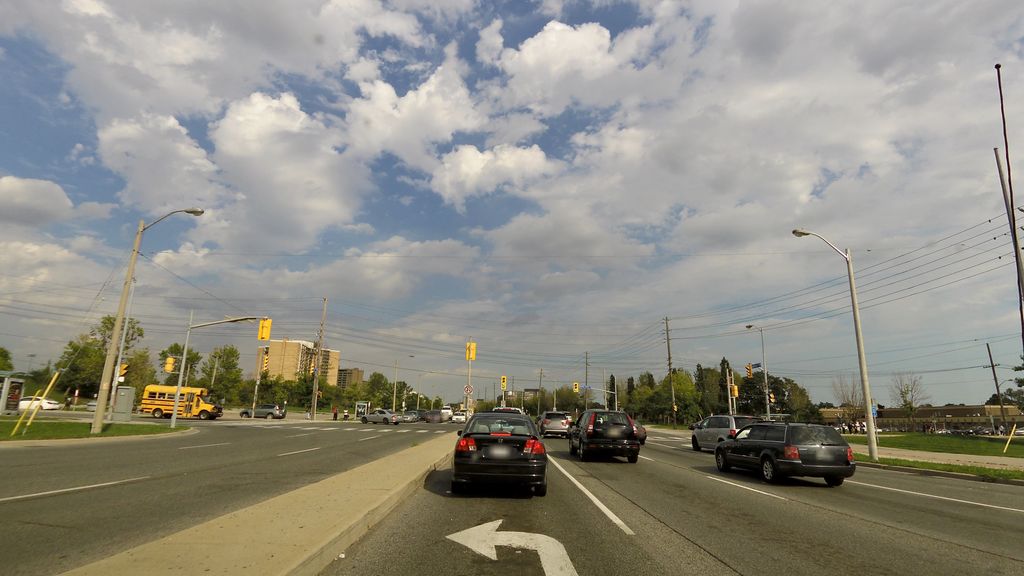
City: toronto